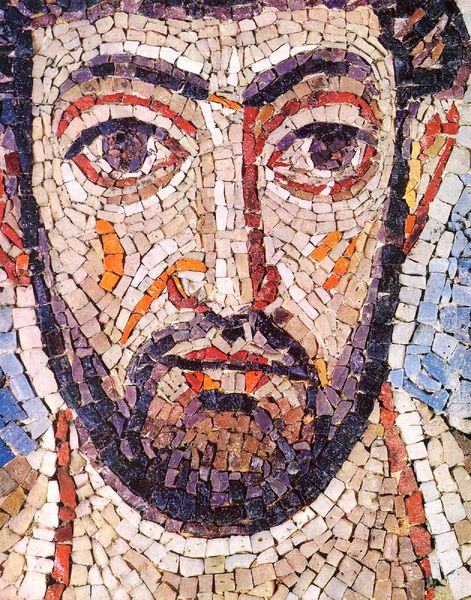
Titel: Ravenna, Erzbischöfliche Kapelle (Capella Arcivescovile), Mosaike
Standort: Ravenna, Erzbischöflicher Palast (EU - I - Emilia-Romagna)
Schlagwörter: blau, kopf, mann, weiß, braun, haar, mund, nase, ohr, orange, schwarz, stirn, rot, beige, bart, wand, augen, gesicht, steine, bildnis, portrait, porträt, boden, lippen, ohren, ansicht, italien, detail, brauen, kacheln, mosaik, rom, antik, griechisch, schwart, dunkle haare, steinchen, pompeii, mosaiksteine, wamd, ohrem